Field crop: maize
Growth stage: 1
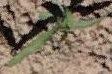
Species: maize